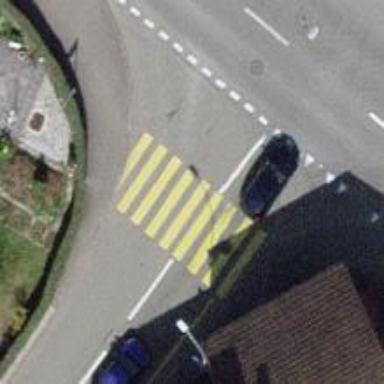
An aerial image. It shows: Uncontrolled zebra crossing on the road.